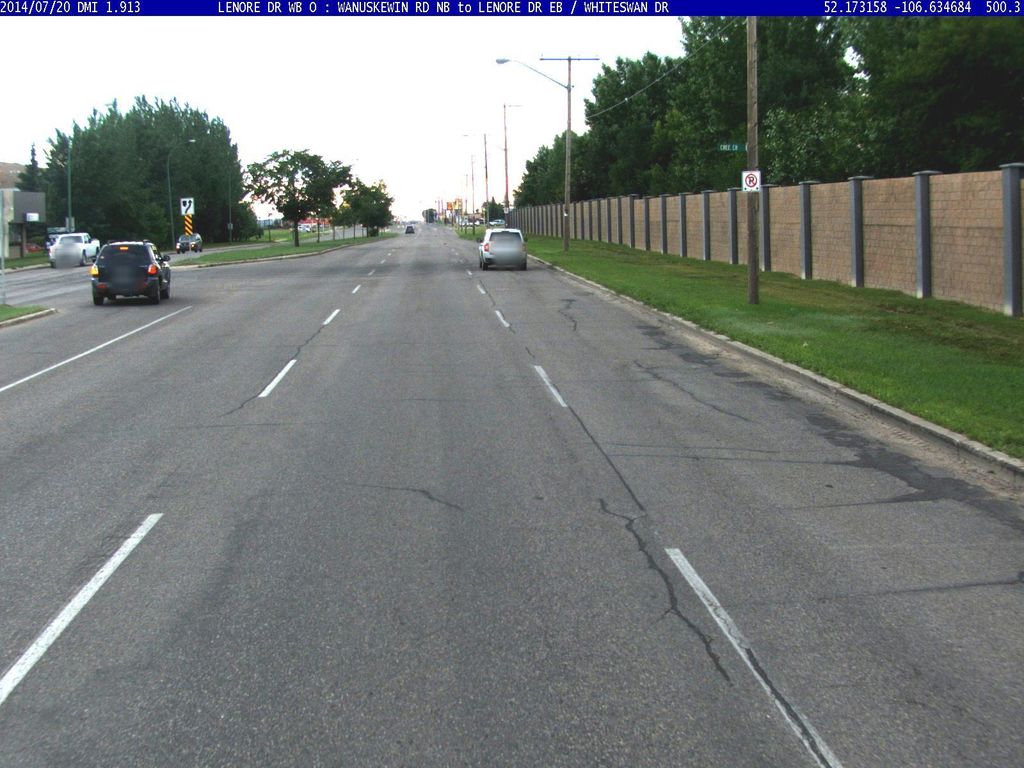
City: saskatoon